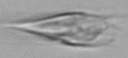
Label: Tintinnina